Question: Before I used to point on the variables and they used to show their values. ut after I installed Visual Studio 2010 full version, I can't see variables anymore.
Sometimes I would have to do something like that to see te variable:
'''
String var1 = "test";
var1=var1;
'''
Please note, I check variable value after it has been initialized and after the value has been assigned.
'The name 'buyCategory' does not exist in the current context'
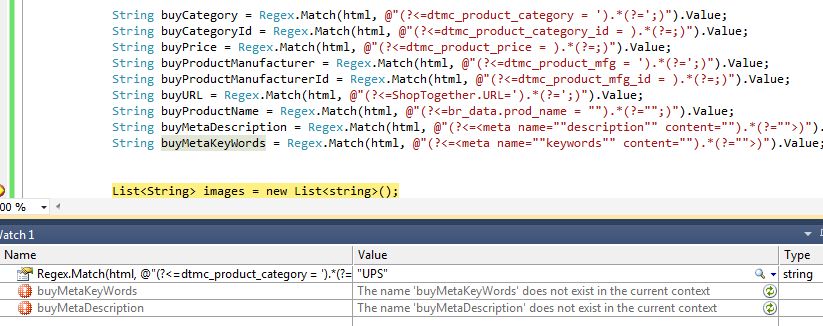
Answer: Change to <URL>.